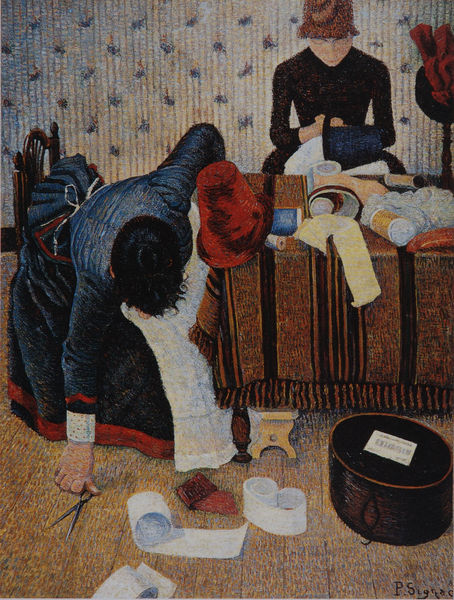
Titel: Die Modistinnen
Künstler: Paul Signac
Standort: Zürich
Institution: Stiftung Sammlung E.G. Bührle
Schlagwörter: blau, gemälde, hand, kopf, weiß, frauen, gelb, menschen, ocker, sitzen, braun, frankreich, frau, holz, hut, hüte, kleid, kleider, paris, raum, rücken, schwarz, stuhl, stühle, szene, tisch, zimmer, rot, schal, tuch, beige, muster, schleife, teppich, mütze, wand, inkarnat, bild, hände, innenraum, signatur, tischdecke, tischtuch, öl, boden, fransen, interieur, stoff, stoffe, decke, innen, saum, blatt, schleifen, locken, arbeit, genre, schürze, vallotton, papier, lehne, geschäft, perspektive, zwei, fußboden, parkett, pointilismus, arbeiten, arbeiterinnen, naiv, bank, dielen, schemel, tapete, diele, holzboden, handarbeit, nähen, näherinnen, atelier, streifen, korb, näherin, schneiderin, metall, bohlen, faden, sticken, krempe, konzentration, rousseau, fugen, schere, theke, bücken, zettel, fliesen, greifen, hutmacherin, hutschachtel, kiste, modistin, schachtel, manschette, kunst, rolle, karton, werkstatt, schneiden, rollen, strenge, seurat, signac, fäden, hausarbeit, interrieur, schatulle, bänder, bordüren, textil, garn, matisse, pointillismus, aufheben, basteln, bonnet, box, bückend, fußbänkchen, geosrges seurat, heimarbeit, hutmacher, hutmacherinnen, hutschachtek, hutständer, hutverkäuferinne, jean jacques, kleidsaum, kopfunter, naic, nähstoff, papierrollen, paul signac, pointilistisch, postimpressionismus, scheere, schneiderei, schneiderinnen, schneidern, schösschen, sisley, alfred, tischdecek, turnüre, nähstube, koeid, putzmacherinnen